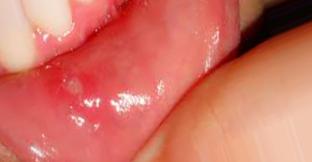
Condition: Mouth Ulcer